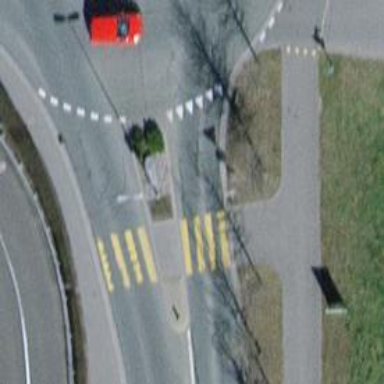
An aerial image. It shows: Uncontrolled road crossing.